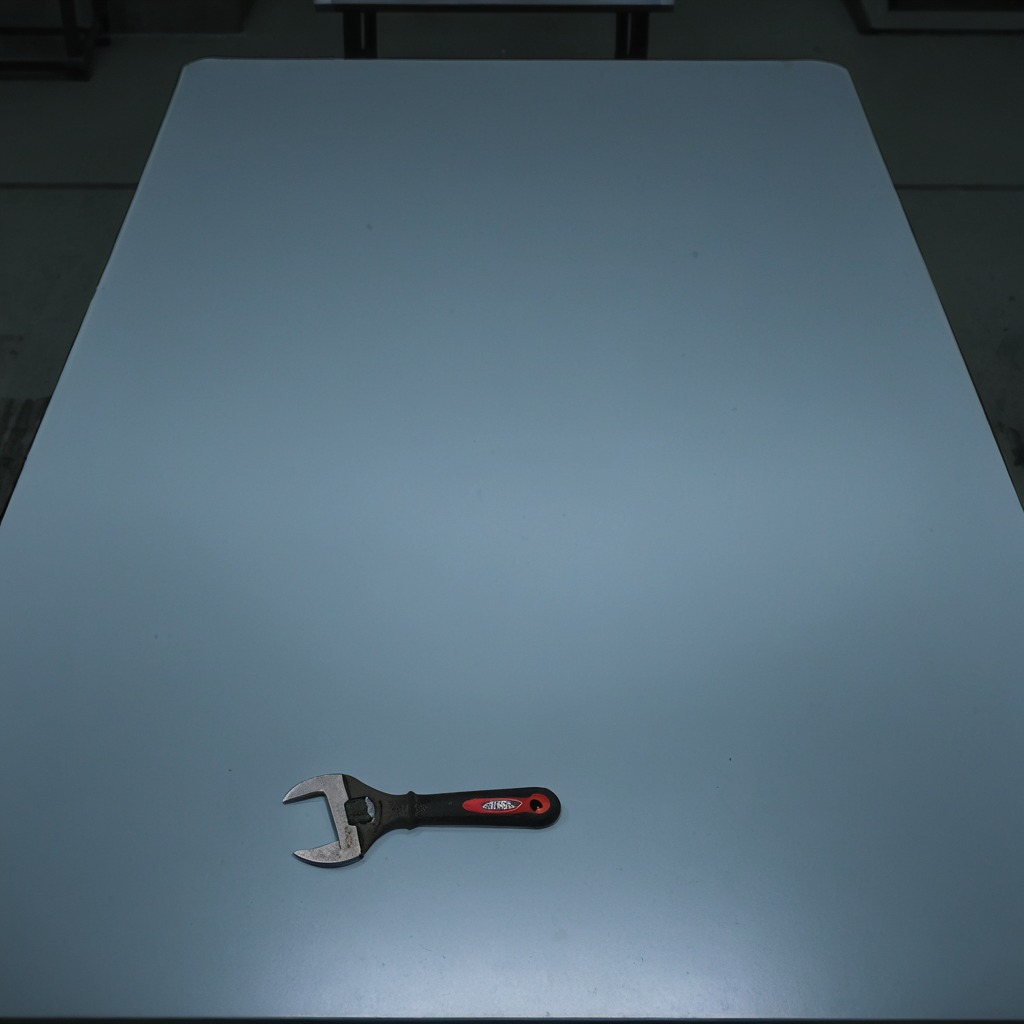
A wrench is lying on the table.